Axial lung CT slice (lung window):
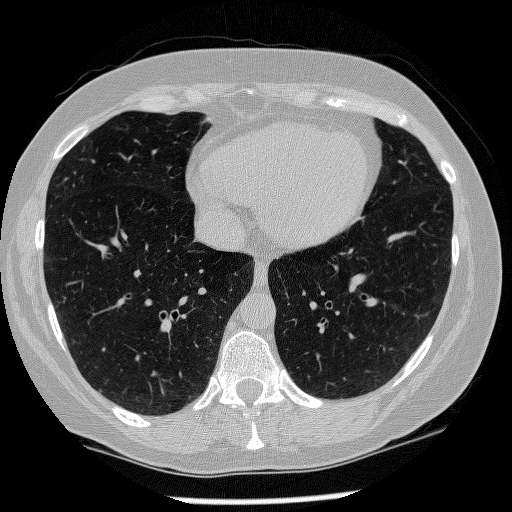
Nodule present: no